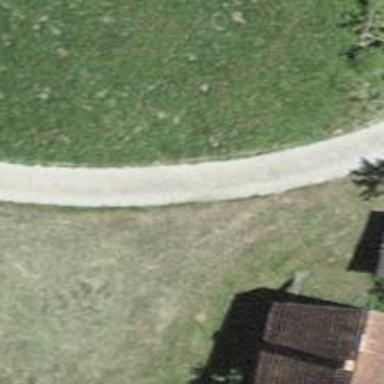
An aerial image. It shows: Service road with gravel surface.